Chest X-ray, PA view. Patient: 40 years old, sex M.
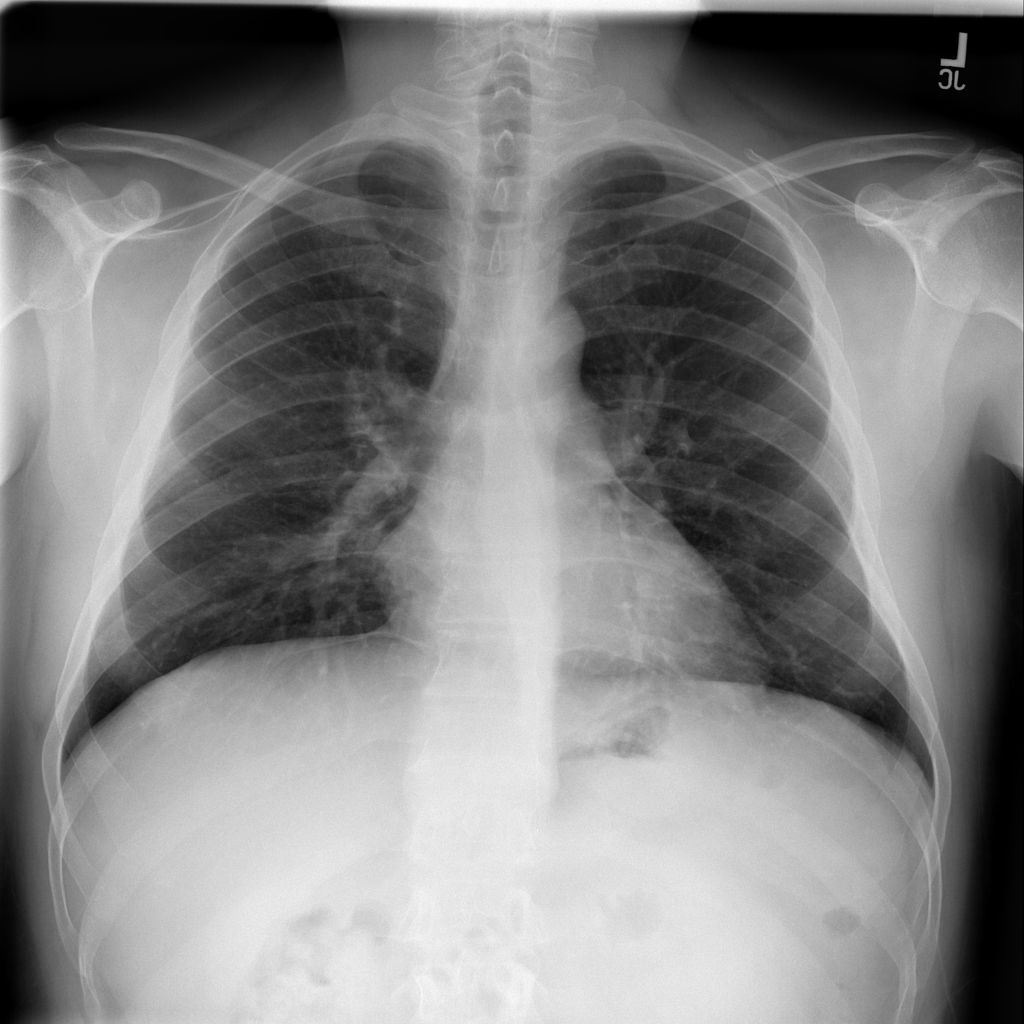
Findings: No Finding